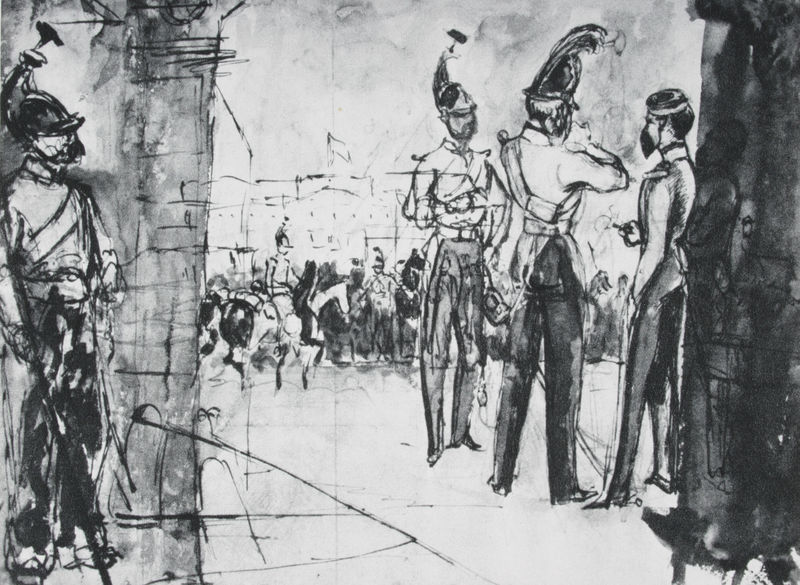
Titel: Au portail de la caserne, Am Kasernentor
Künstler: Constantin Guys
Standort: London
Institution: British Museum
Schlagwörter: angriff, baum, feder, gemälde, himmel, mann, weiß, aquarell, landschaft, menschen, stadt, grau, hell, hintergrund, hut, hüte, männer, schwarz, skizze, strasse, säule, säulen, zeichnung, gebäude, gürtel, haus, schloss, tier, menge, versammlung, bart, bärte, hose, mütze, wand, federn, bild, horn, wache, häuser, spiegelung, musik, pflanze, pferd, pferde, reiter, beine, deutschland, federbusch, schärpe, ruhe, schuhe, studie, fahne, flagge, hosen, mauer, grafik, graphik, linien, steinmauer, pause, platz, figuren, krieg, schlacht, kaiser, soldaten, rauchen, menzel, striche, tor, versteckt, laviert, tusche, burg, palast, festung, schwarz weiß, militär, politik, polizist, säbel, uniform, uniformen, waffen, aufstand, soldat, degen, helm, offizier, entwurf, menschenmenge, armee, heer, schimmel, österreich, helme, zigarette, raucher, ross, kaiserzeit, garde, parade, zeihnung, preußen, lavierung, bauten, offiziere, kaserne, aquarelliert, trompete, kasernenhof, adolf menzel, beratung, ratschlag, gekritzel, aufmarsch, zigaretten, gemlde, graphische sammlung, verhör, diplomatie, ulanen, kasematten, reitergarnison, schiessübung, univormen, 1920, uniroem, soldsten, offitier, preißen, marschal, wandlicht, exerzier, tussche